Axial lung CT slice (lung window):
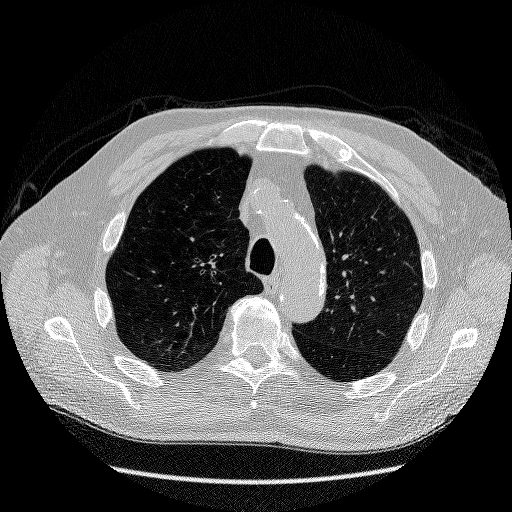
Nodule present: no